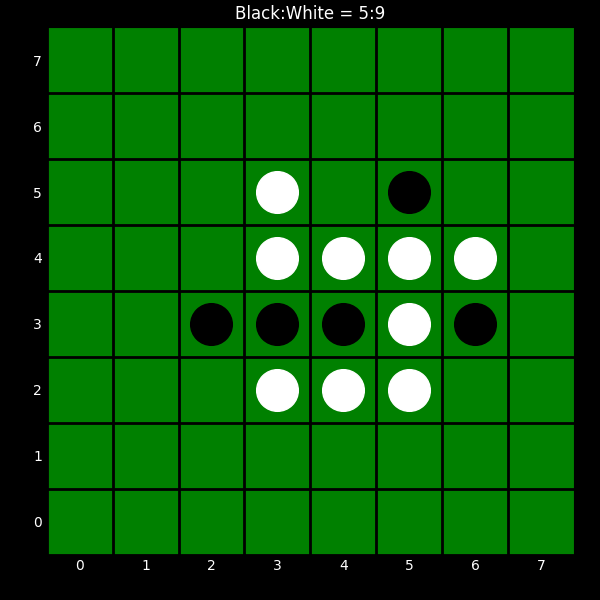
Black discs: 5
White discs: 9